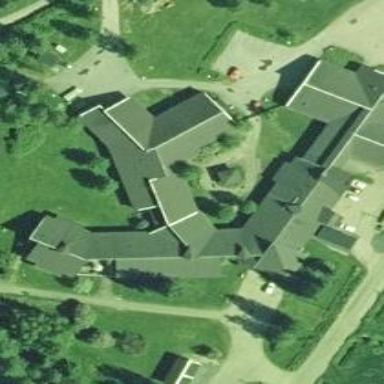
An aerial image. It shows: Hospital providing healthcare services.